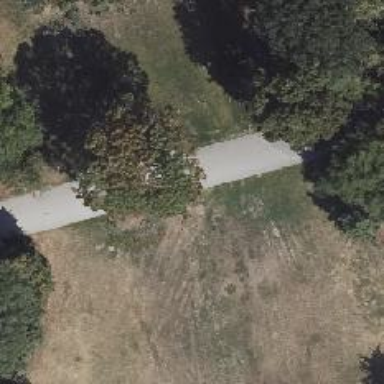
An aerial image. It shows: Deciduous broadleaved tree in park.